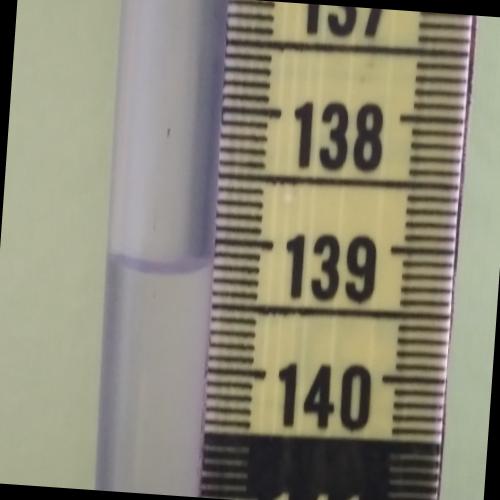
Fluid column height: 139.2 cm